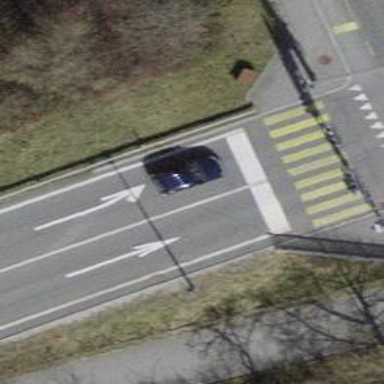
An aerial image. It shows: Road with traffic signals.